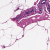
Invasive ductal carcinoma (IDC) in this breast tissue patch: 0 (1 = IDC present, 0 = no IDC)